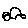
Label: car